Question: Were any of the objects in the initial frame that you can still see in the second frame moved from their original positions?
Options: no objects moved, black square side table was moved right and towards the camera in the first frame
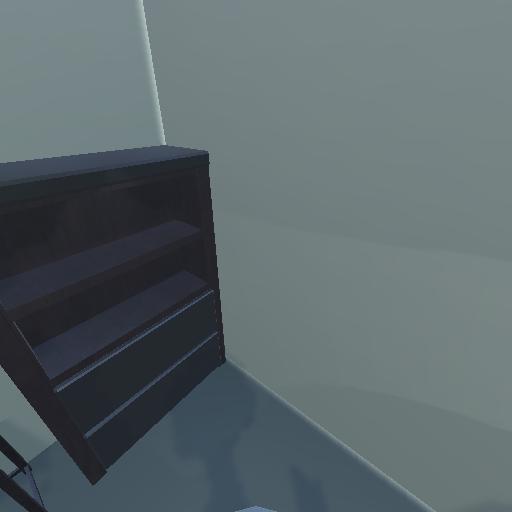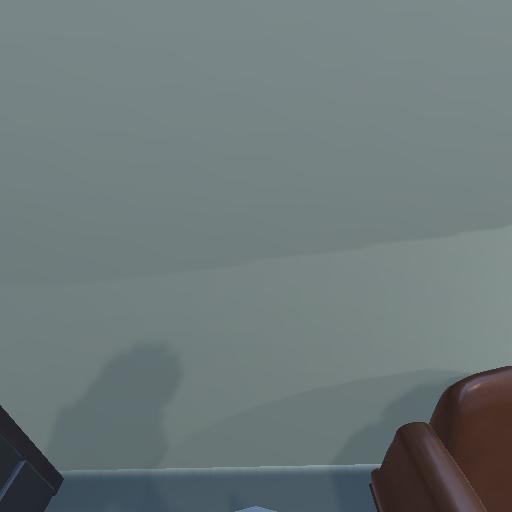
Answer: no objects moved